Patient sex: F
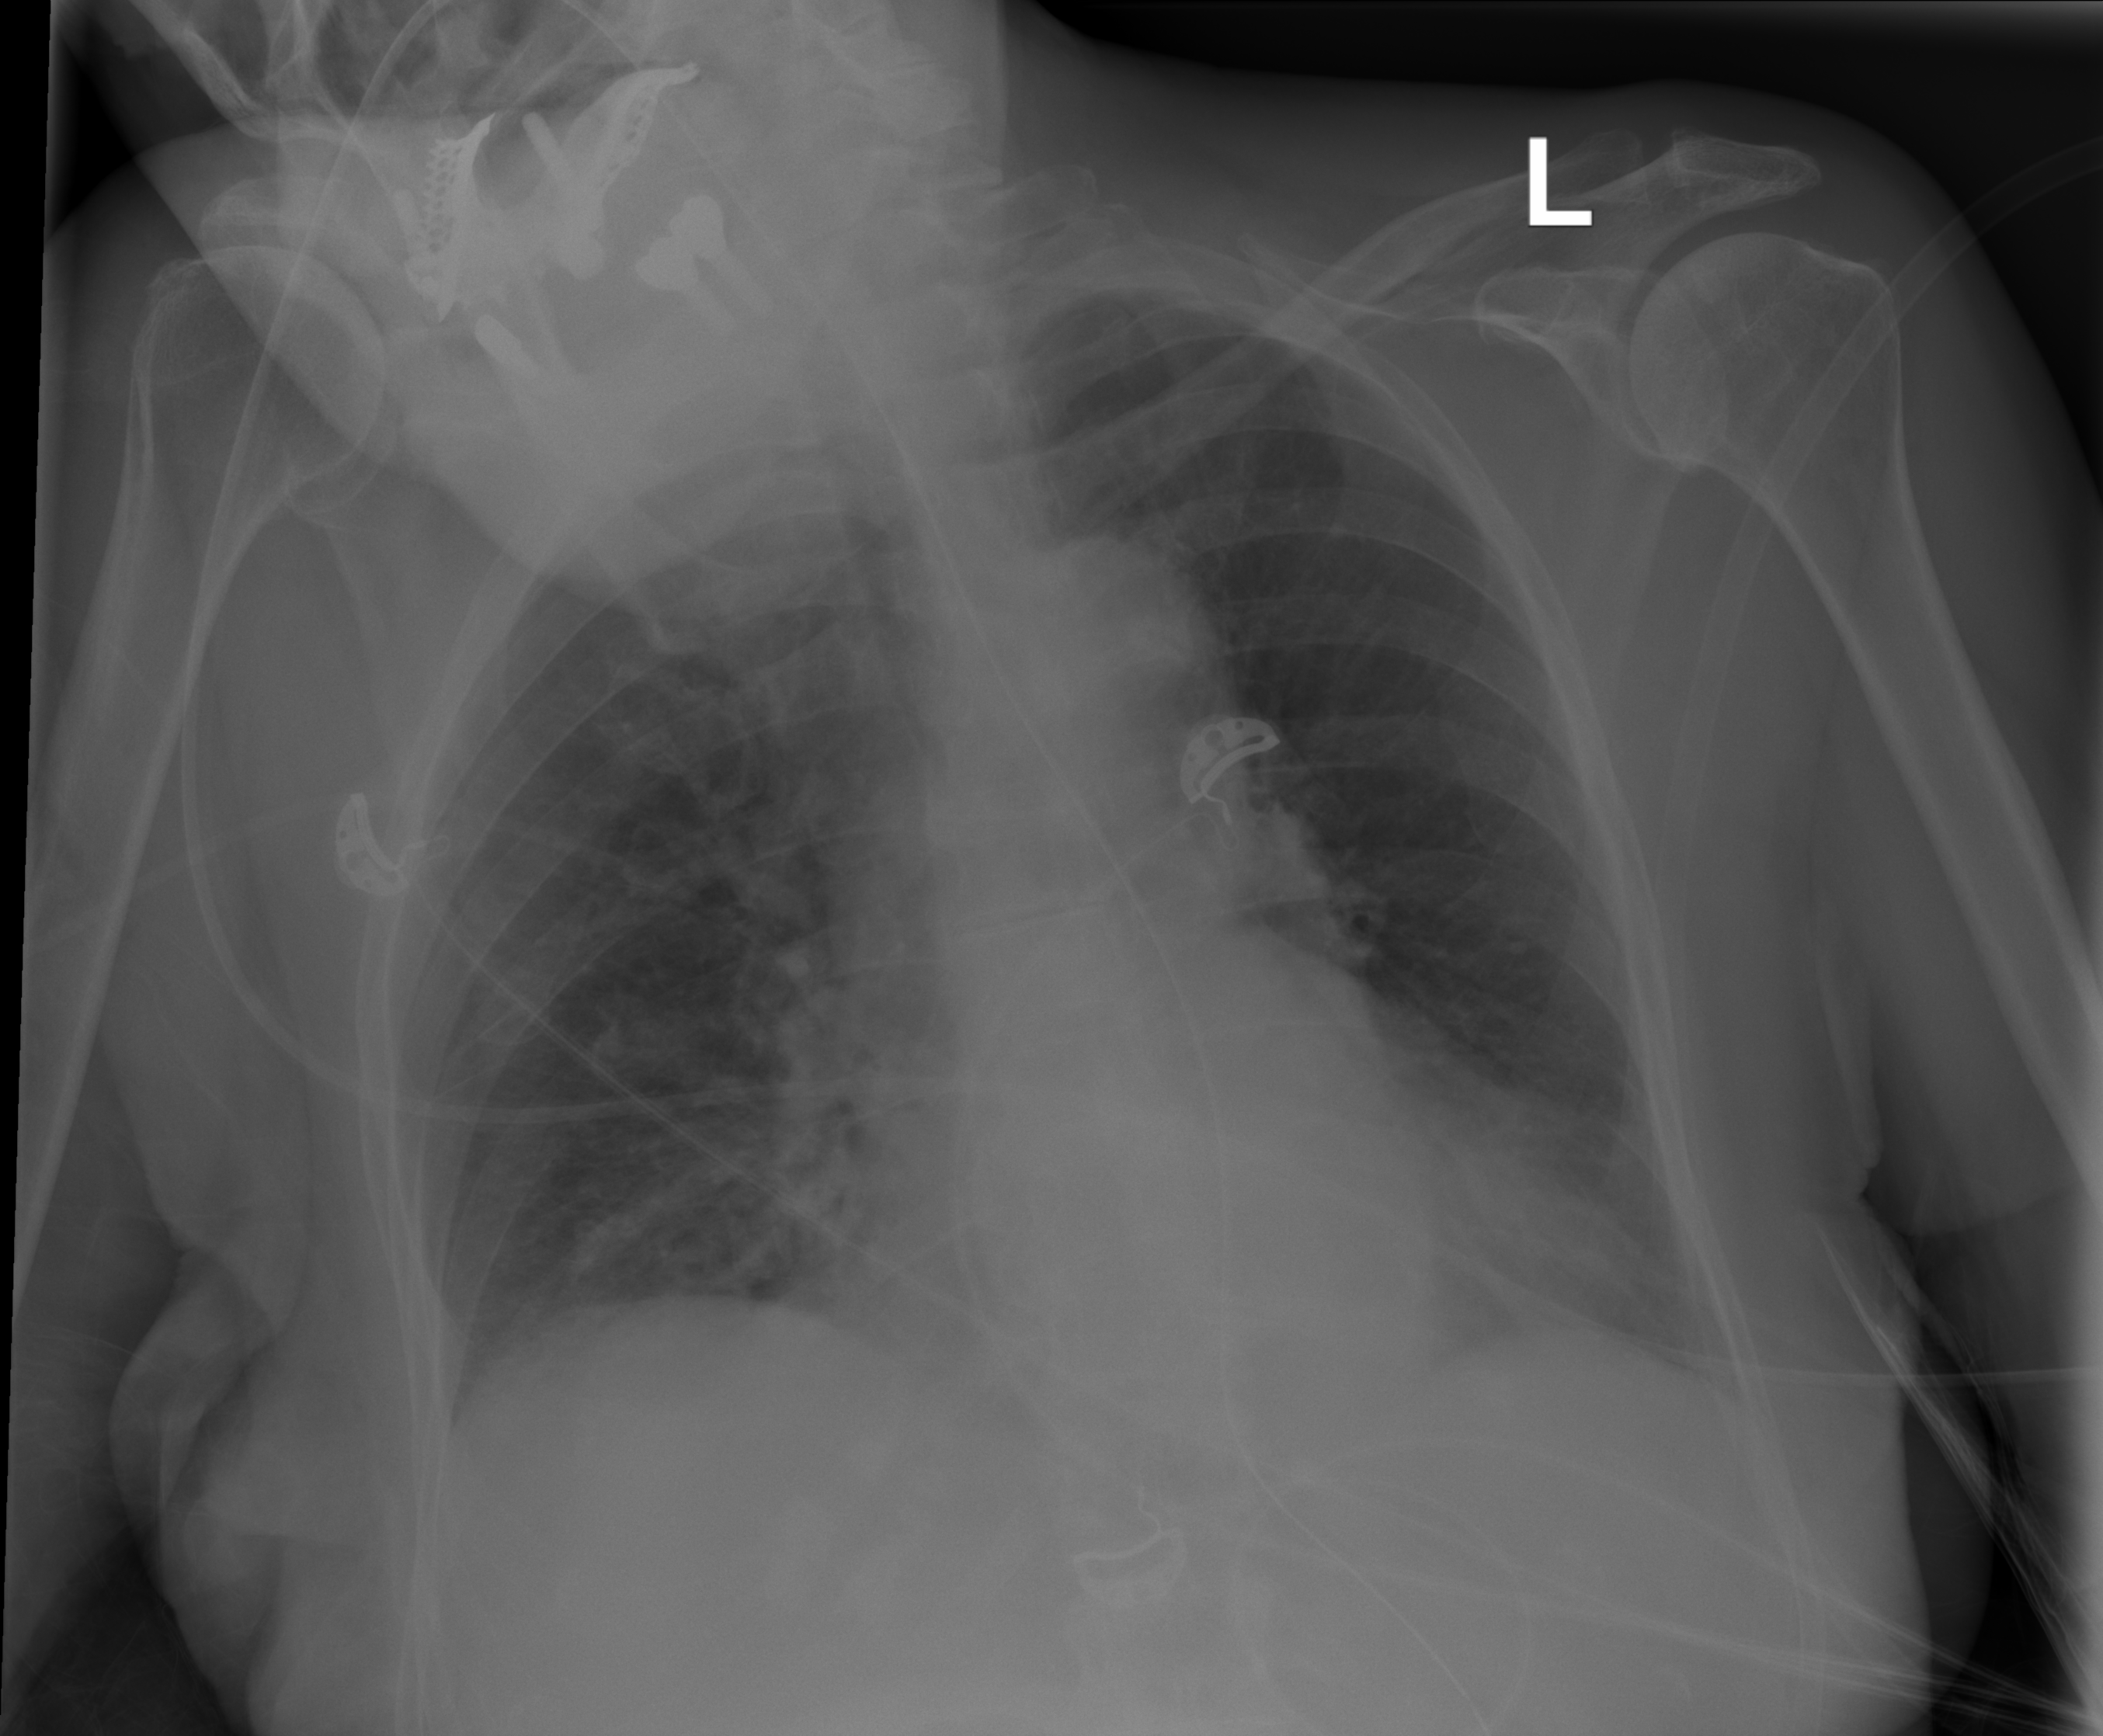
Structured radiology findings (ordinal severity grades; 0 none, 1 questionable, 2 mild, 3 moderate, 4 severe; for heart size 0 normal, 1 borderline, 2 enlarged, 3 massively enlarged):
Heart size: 1
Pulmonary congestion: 0
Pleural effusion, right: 0
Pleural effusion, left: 0
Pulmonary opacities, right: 2
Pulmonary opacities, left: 0
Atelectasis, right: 2
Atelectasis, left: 2